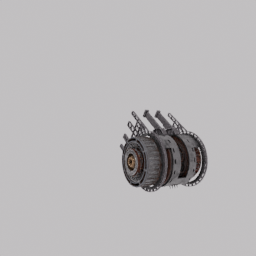
Label: mechanical